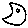
Label: moon